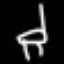
Label: chair